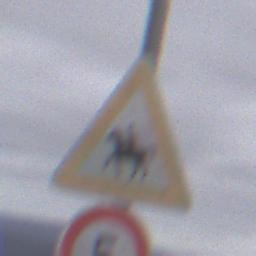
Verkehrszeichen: ReiterRechts
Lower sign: Geschwindigkeit5
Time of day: Midday
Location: Outdoor (Nature)
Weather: Overcast
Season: NotSpecified
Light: Natural